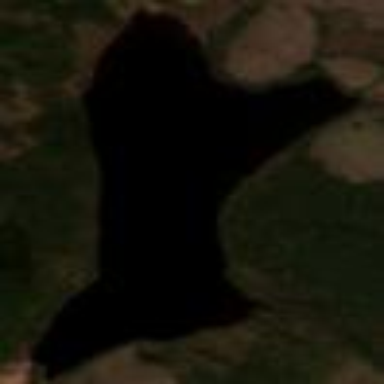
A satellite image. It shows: Serene lake.